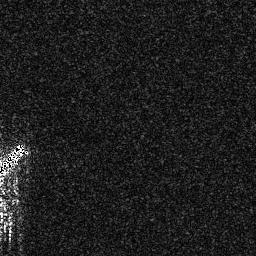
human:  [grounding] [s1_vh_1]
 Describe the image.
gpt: In the satellite image, there is  <ref>1 medium ship </ref> <box>[[0, 54, 9, 73, 0]]</box> located at left.